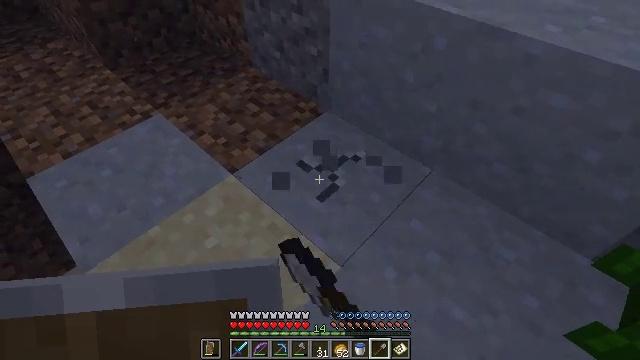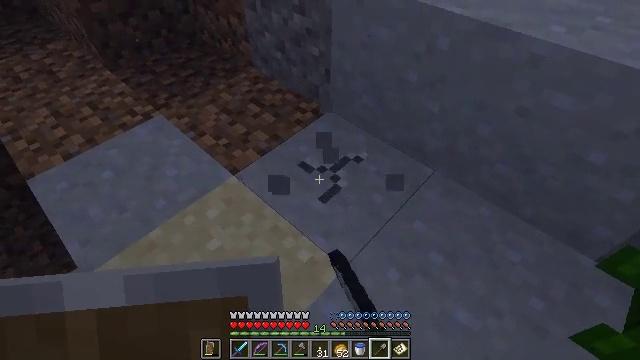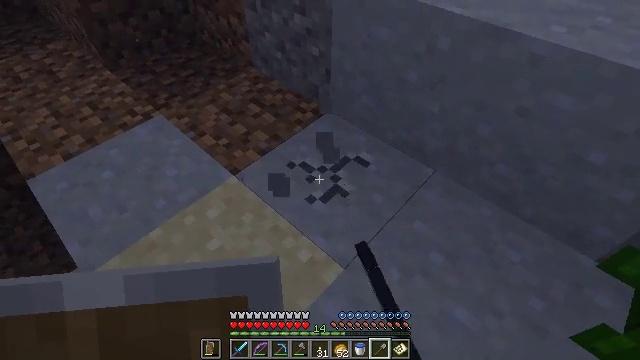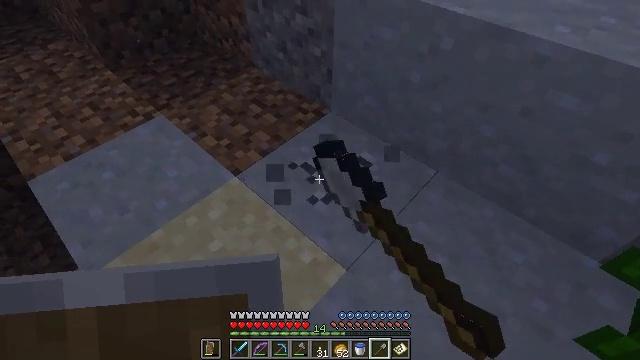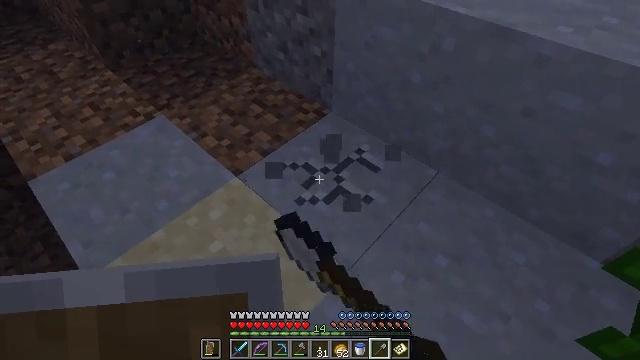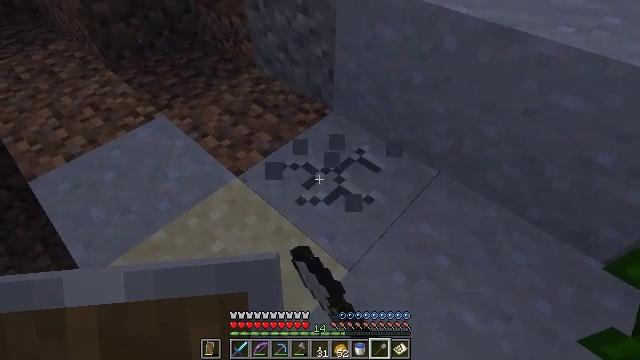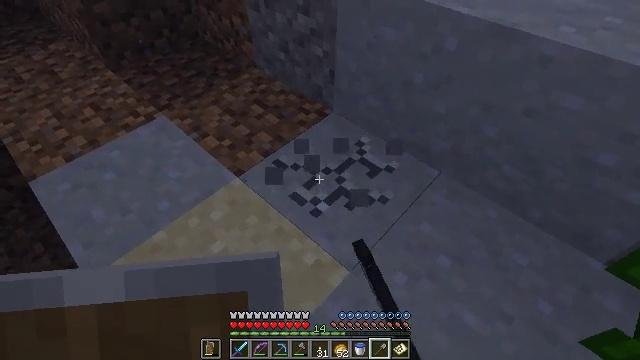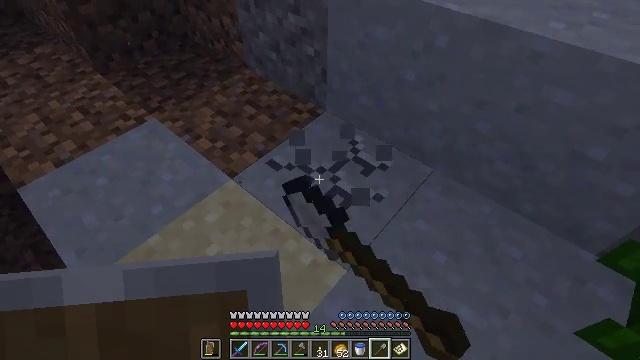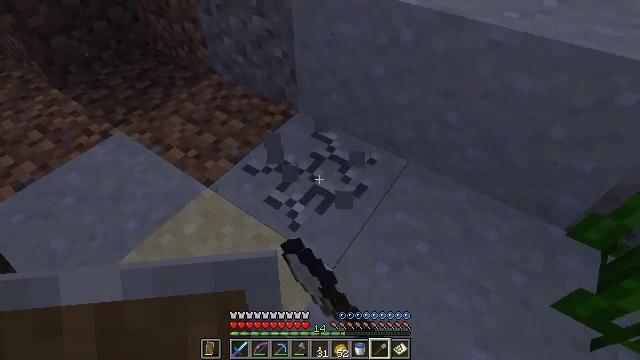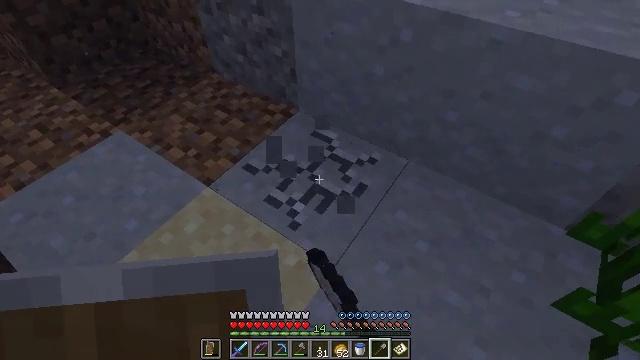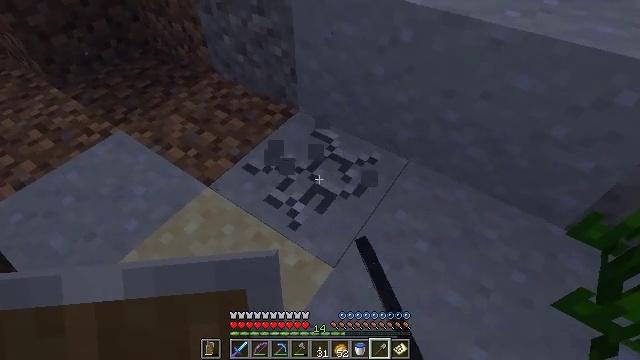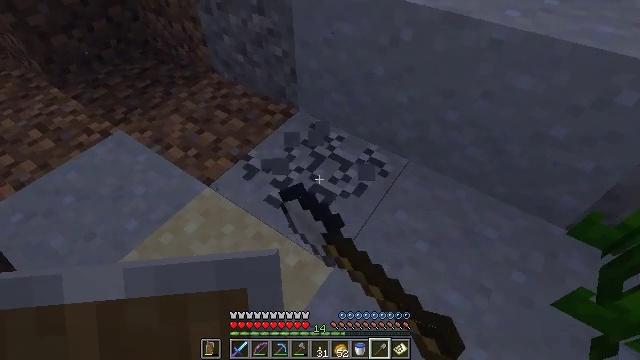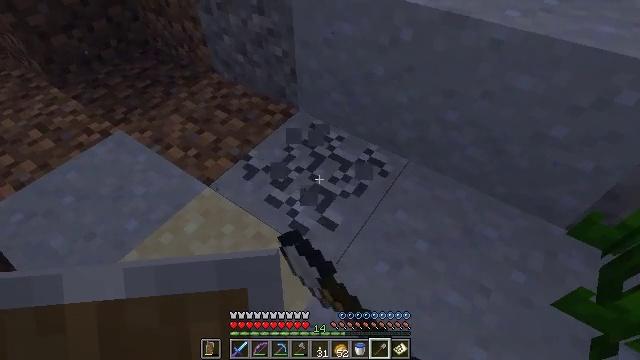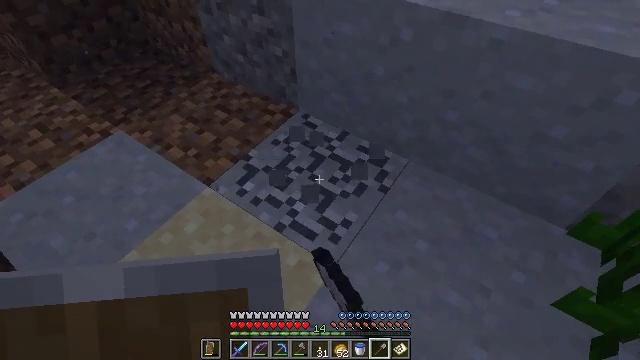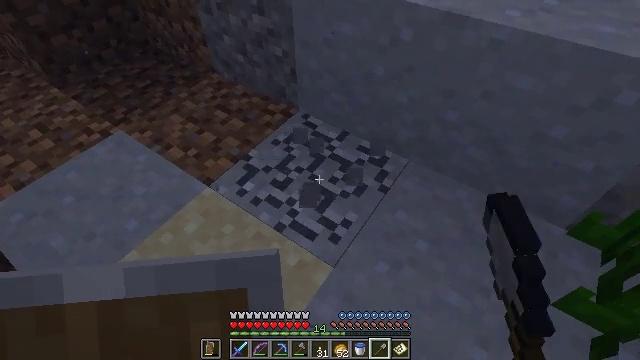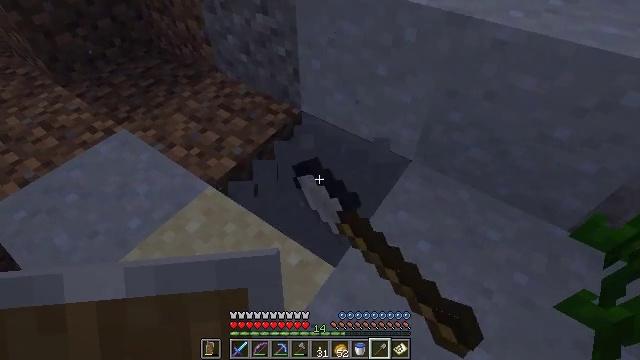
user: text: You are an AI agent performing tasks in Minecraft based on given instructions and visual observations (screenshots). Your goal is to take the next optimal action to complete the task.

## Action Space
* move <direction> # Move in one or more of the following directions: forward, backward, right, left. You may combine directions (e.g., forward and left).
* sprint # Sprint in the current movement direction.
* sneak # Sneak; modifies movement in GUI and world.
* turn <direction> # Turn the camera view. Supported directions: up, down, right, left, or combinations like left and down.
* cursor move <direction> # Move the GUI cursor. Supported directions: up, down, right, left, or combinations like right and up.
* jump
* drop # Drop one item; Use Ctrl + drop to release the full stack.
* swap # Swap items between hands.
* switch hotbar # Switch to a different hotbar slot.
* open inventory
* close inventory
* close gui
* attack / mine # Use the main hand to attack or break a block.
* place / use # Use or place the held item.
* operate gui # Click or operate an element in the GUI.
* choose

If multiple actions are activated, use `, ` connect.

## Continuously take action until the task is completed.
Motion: motion action
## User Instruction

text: Gather clay blocks.
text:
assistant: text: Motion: attack / mine
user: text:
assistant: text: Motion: attack / mine
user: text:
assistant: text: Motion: attack / mine
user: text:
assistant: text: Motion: attack / mine
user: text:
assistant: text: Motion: attack / mine
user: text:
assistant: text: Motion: attack / mine
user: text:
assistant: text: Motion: turn right, attack / mine
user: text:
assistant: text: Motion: turn right, attack / mine
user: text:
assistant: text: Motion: attack / mine
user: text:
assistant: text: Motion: attack / mine
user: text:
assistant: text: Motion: attack / mine
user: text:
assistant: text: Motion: attack / mine
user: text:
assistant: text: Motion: attack / mine
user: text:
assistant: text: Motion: attack / mine
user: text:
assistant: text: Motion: attack / mine
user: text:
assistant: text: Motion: attack / mine
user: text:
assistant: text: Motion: attack / mine
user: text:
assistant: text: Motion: attack / mine
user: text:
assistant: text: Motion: attack / mine
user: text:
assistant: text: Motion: turn right and down, attack / mine
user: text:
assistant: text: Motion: turn right, attack / mine
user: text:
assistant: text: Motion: move left, turn right and up, attack / mine
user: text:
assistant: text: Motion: move left, turn right, attack / mine
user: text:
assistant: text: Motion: move left, turn right, attack / mine
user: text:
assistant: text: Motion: attack / mine
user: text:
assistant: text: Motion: attack / mine
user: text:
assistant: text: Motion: attack / mine
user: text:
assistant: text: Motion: attack / mine
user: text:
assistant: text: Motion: attack / mine
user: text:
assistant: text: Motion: turn left, attack / mine